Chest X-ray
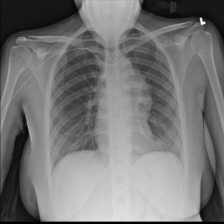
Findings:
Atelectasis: negative
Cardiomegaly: negative
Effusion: negative
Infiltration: negative
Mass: positive
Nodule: negative
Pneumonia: negative
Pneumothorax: negative
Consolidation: negative
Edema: negative
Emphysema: negative
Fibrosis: negative
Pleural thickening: negative
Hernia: negative